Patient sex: F
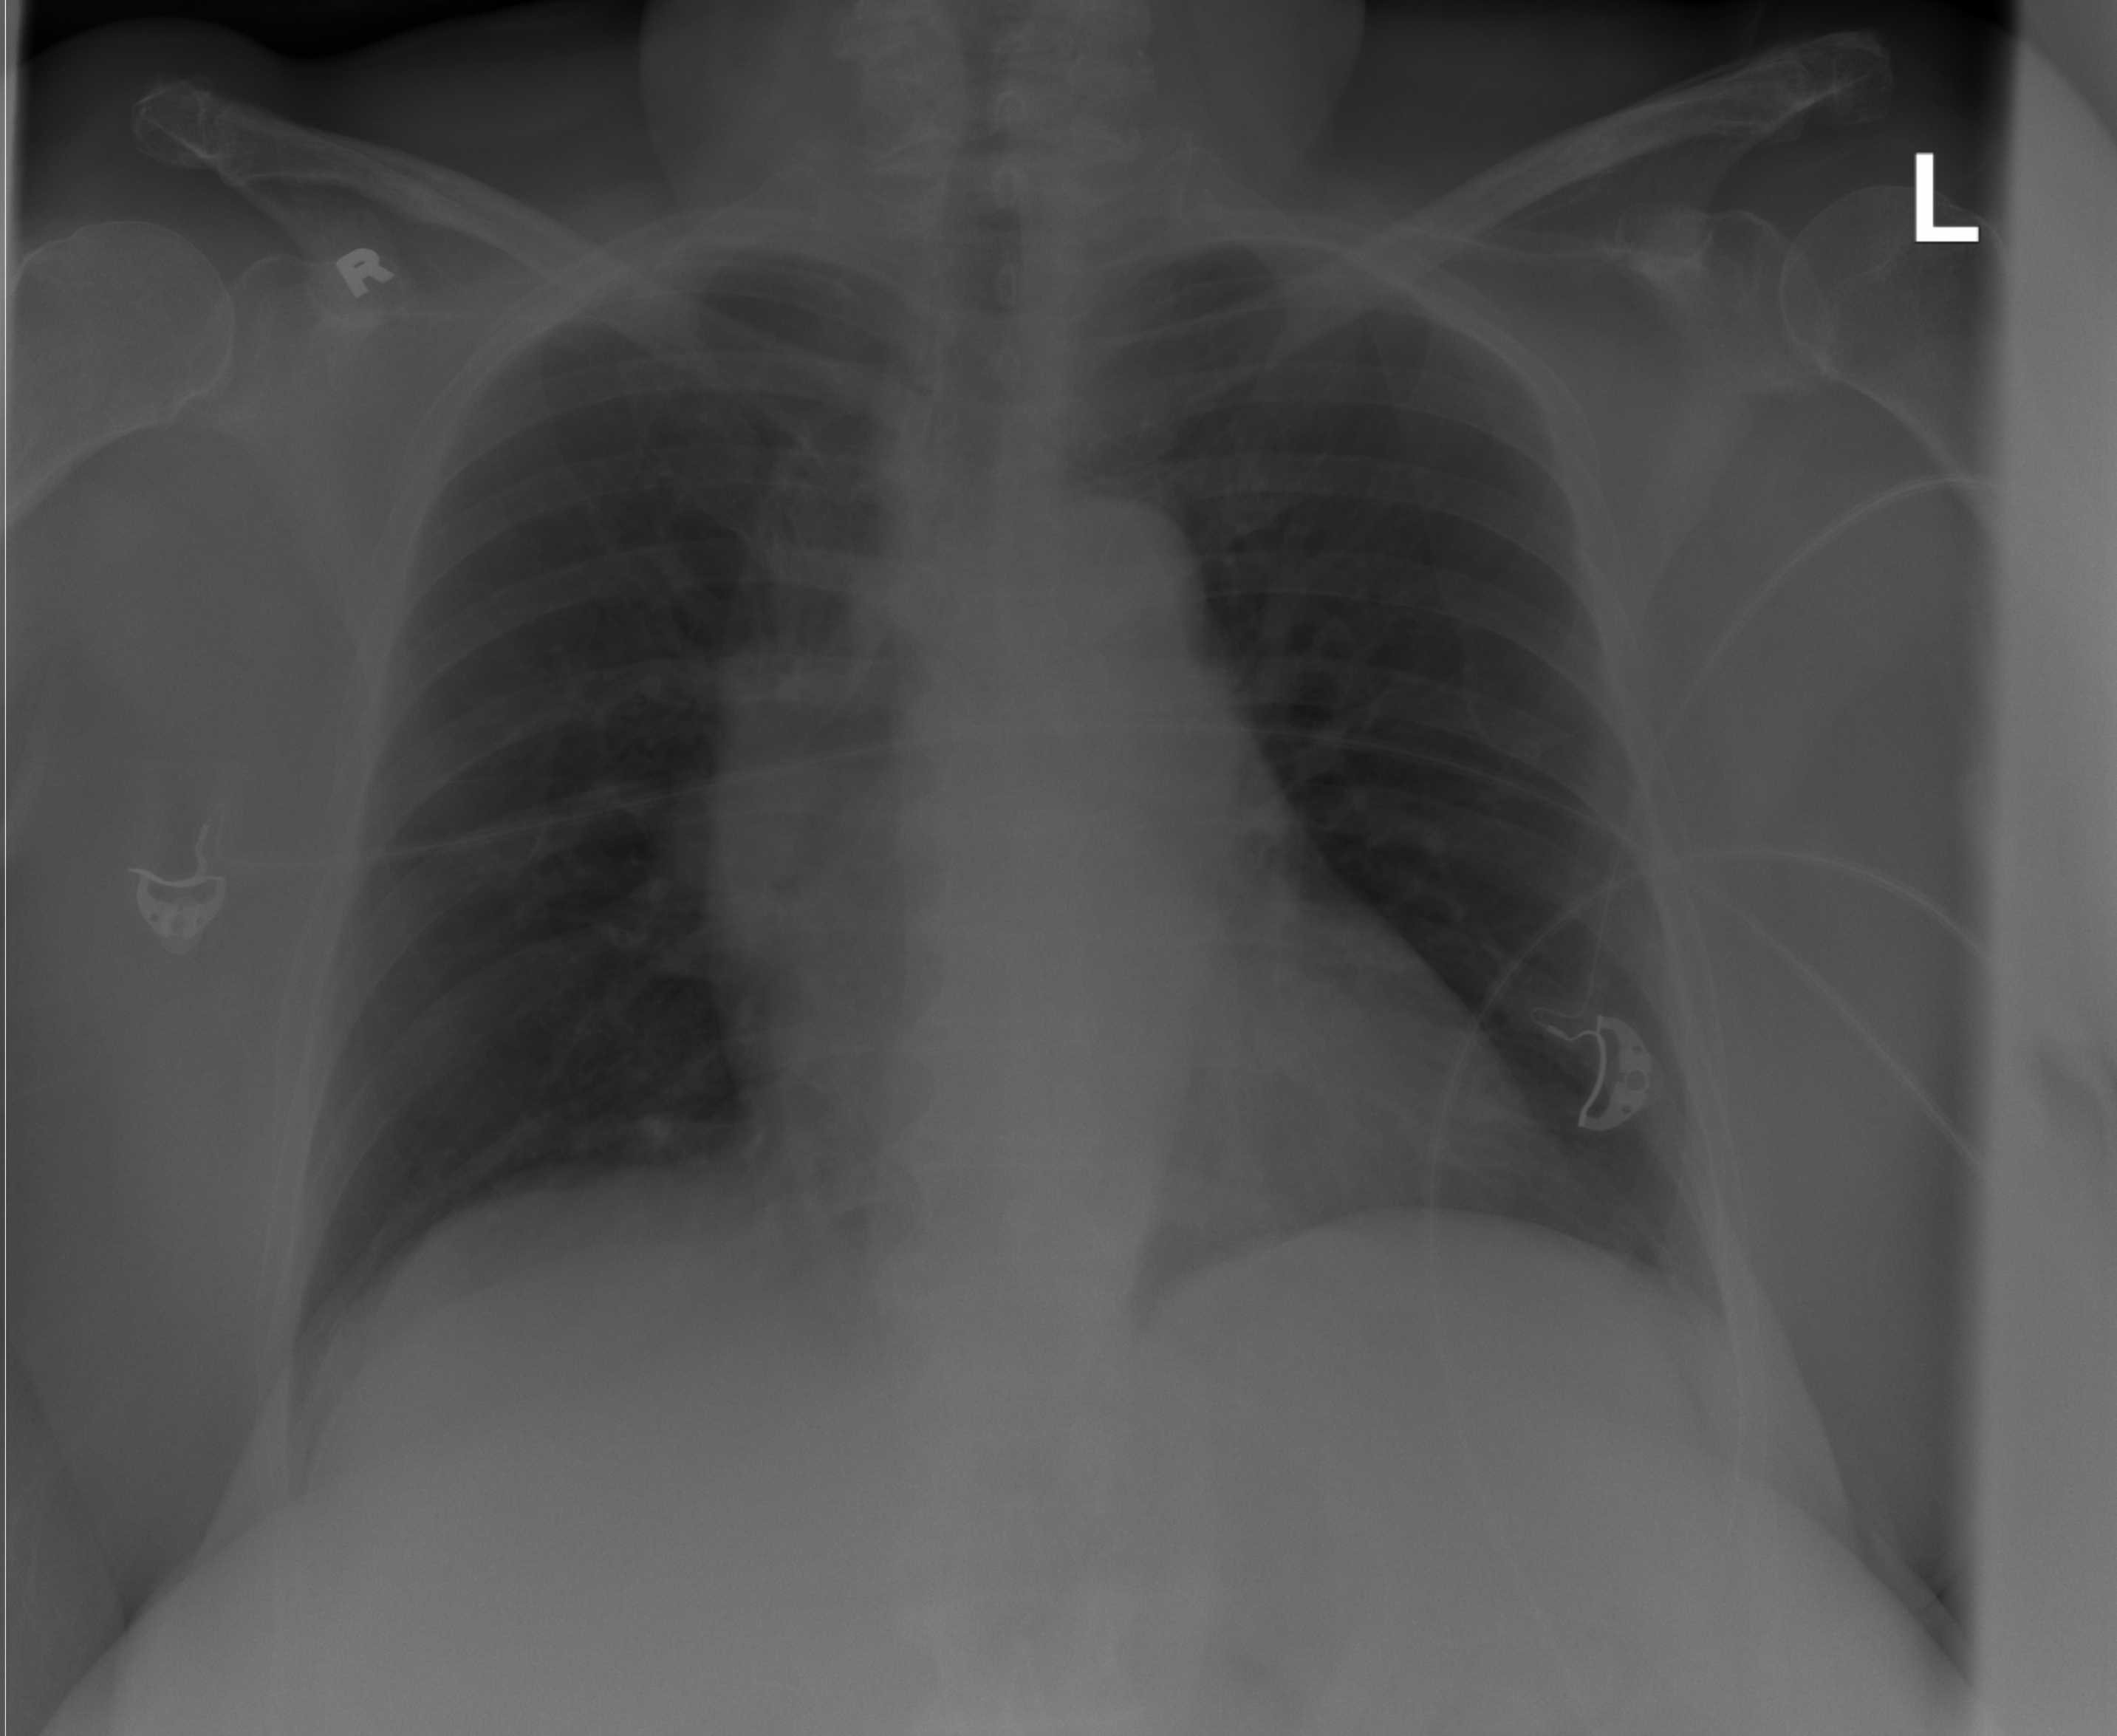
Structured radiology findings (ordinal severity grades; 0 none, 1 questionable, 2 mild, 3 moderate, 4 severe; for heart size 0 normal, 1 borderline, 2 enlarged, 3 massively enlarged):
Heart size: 1
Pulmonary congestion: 0
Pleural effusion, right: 0
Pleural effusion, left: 0
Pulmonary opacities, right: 0
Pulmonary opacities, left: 0
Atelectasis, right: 2
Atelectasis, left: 0